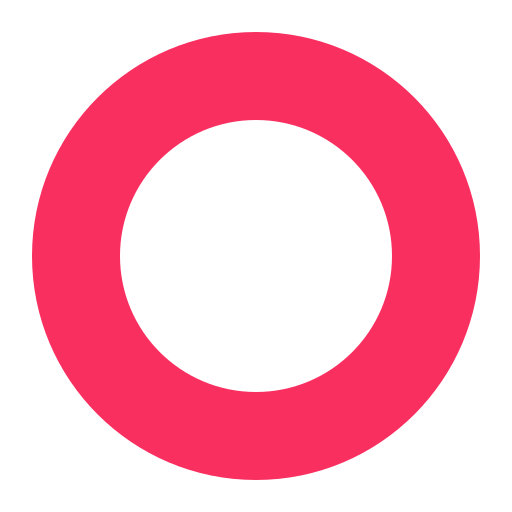
hollow red circle flat